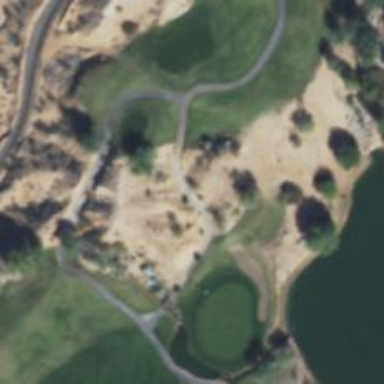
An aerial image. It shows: Service road used as golf cart path.